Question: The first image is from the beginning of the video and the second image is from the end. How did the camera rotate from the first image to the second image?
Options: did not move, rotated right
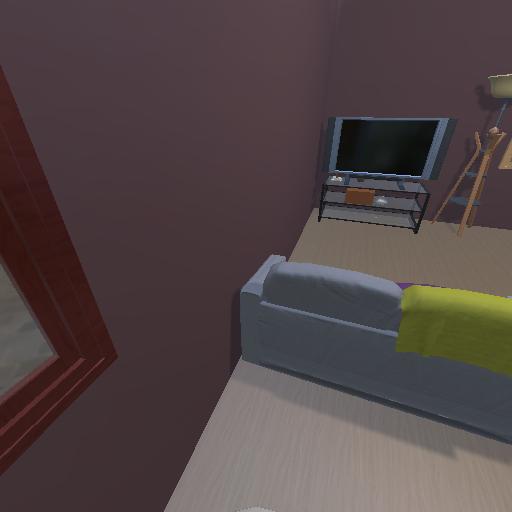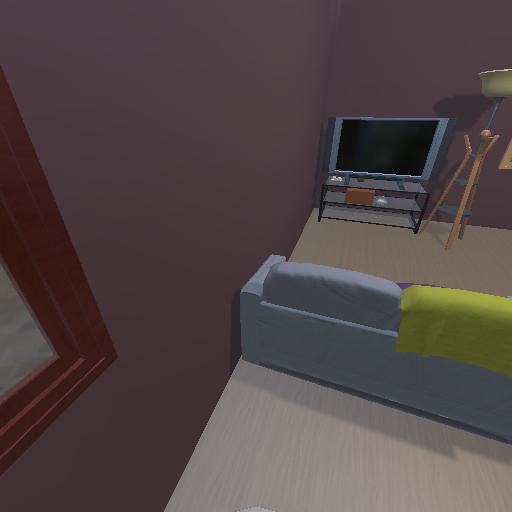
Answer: did not move